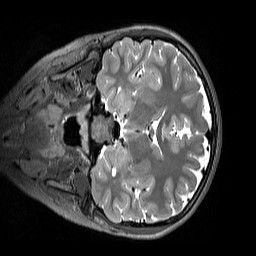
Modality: T2w
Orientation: coronal
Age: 10
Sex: female
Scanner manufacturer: siemens
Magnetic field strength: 3 T
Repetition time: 3.2 s
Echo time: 0.408 s